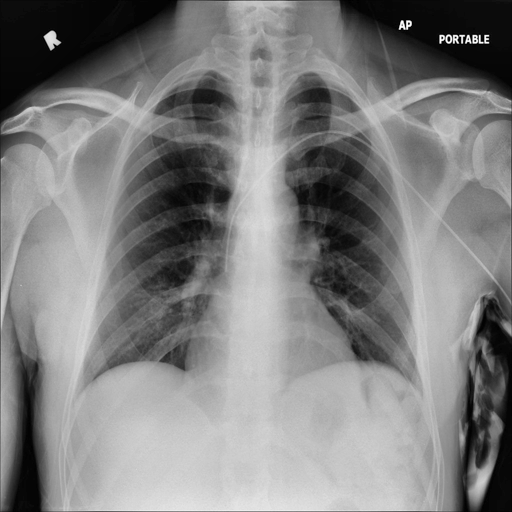
Finding: NORMAL